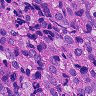
Metastatic tissue present: yes